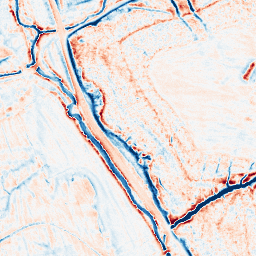
Category: edge_preserving
Decomposition family: anisotropic_diffusion
Decomposition parameters: iterations: 20
kappa: 100
gamma: 0.2
Upsampling method: quadratic
Upsampling parameters: scale: 8
Upsampling scale: 8